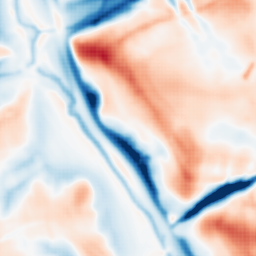
Category: multiscale
Decomposition family: dog_multiscale
Decomposition parameters: sigma_ratio: 1.4
n_scales: 6
base_sigma: 2
Upsampling method: sinc_blackman
Upsampling parameters: scale: 4
kernel_size: 8
Upsampling scale: 4